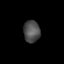
Tissue: skin
Cell type: Epithelial cells
Senescence score: 0.2149
Nuclear area (px): 351
Mean DAPI intensity: 79.248